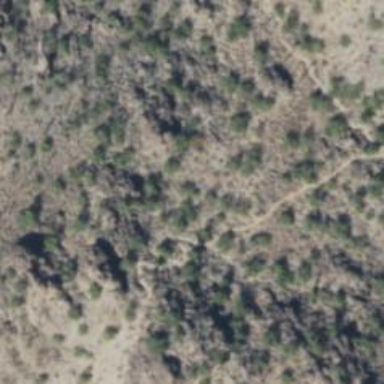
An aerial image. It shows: Hiking trail path.